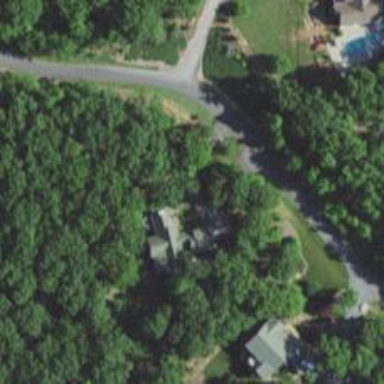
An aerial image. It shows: Driveway leading to service road.